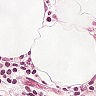
Metastatic tissue present: no